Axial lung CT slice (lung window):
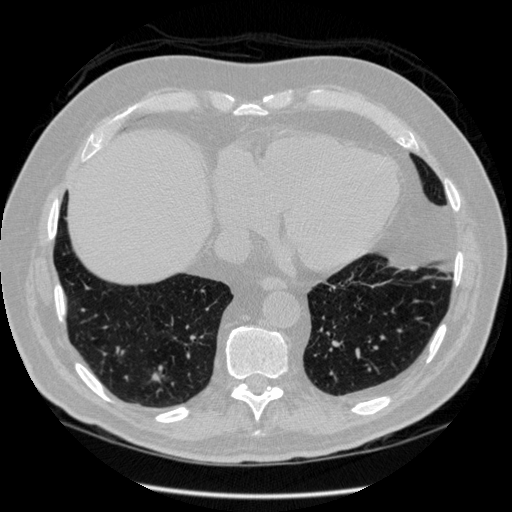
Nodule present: no